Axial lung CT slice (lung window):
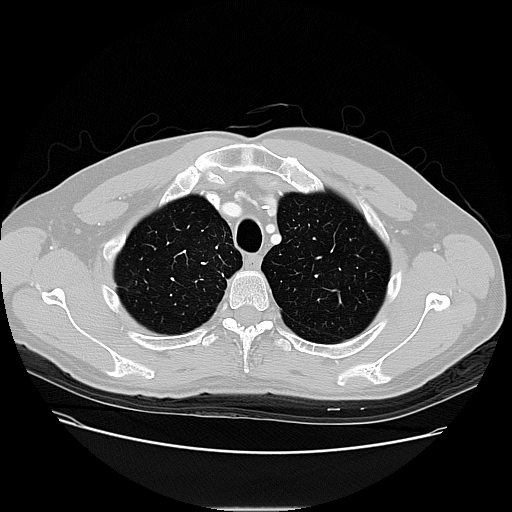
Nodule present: no